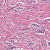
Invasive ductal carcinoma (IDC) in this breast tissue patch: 1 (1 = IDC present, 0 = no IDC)